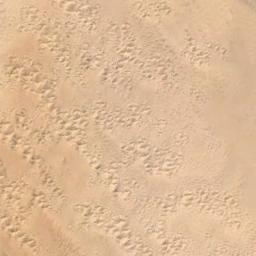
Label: desert